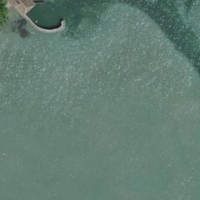
EUNIS habitat code: 14
Species observed at this site:
Leucojum vernum